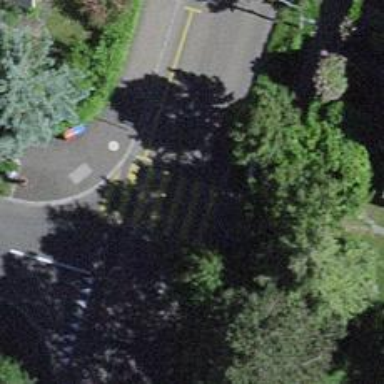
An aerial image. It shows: Uncontrolled zebra crossing on the road.